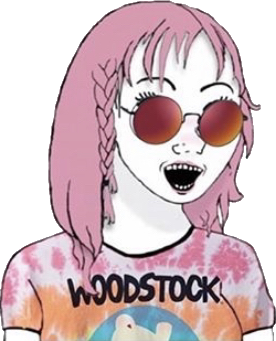
Label: 5_Daddys_Girl